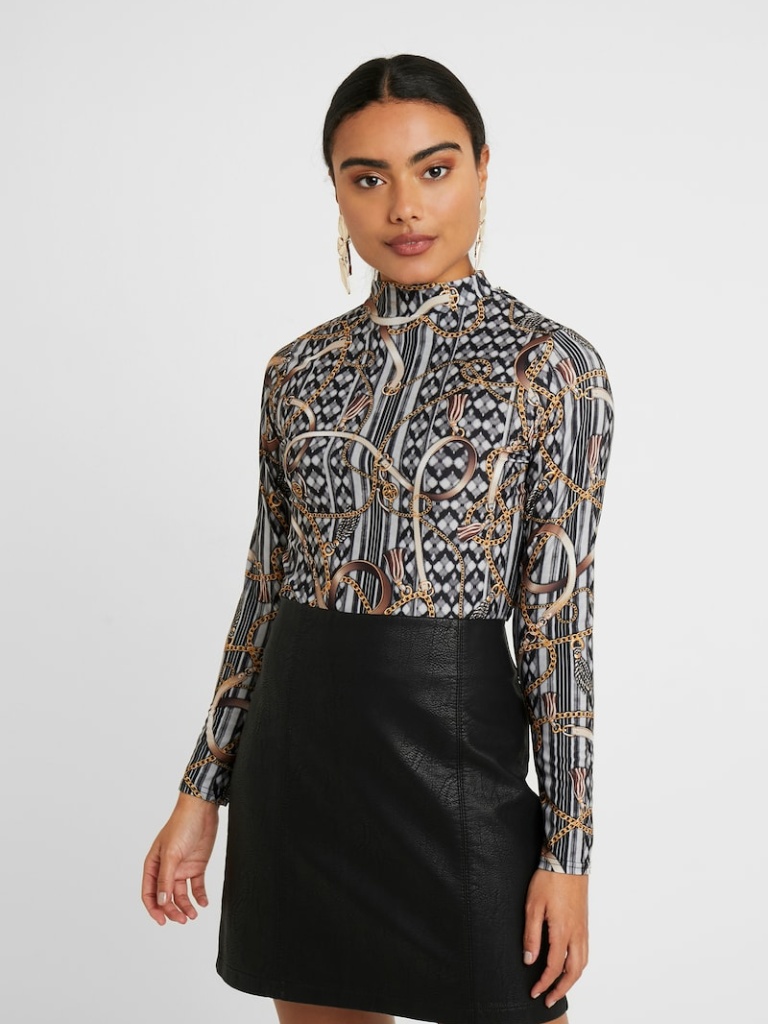
silk tight a long-sleeved with the sleeves down hip length Fully Tucked in high blouse